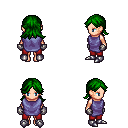
a pixel art fantasy rpg character, female body template, human, light skin, chain tabard jacket, red pants, green loose hair, metal gloves, metal boots, four views (front, back, left, right), 2x2 character sprite sheet, small pixel art, hard edges, no anti-aliasing